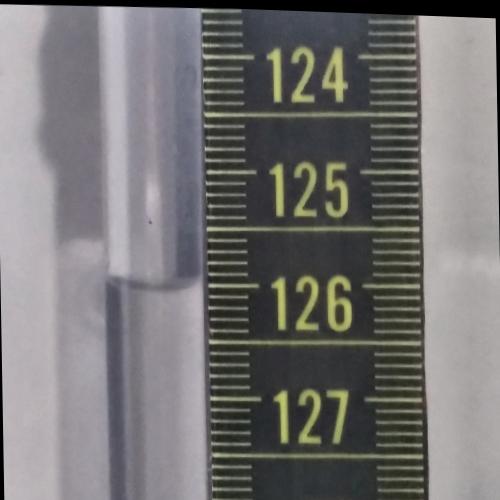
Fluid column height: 126.0 cm